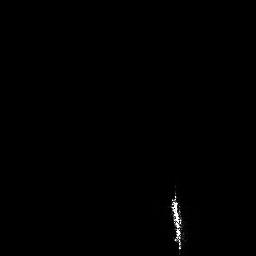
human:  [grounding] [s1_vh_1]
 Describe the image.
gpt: In the satellite image, there is  <ref>1 medium ship </ref> <box>[[65, 71, 71, 98, 0]]</box> located at bottom.